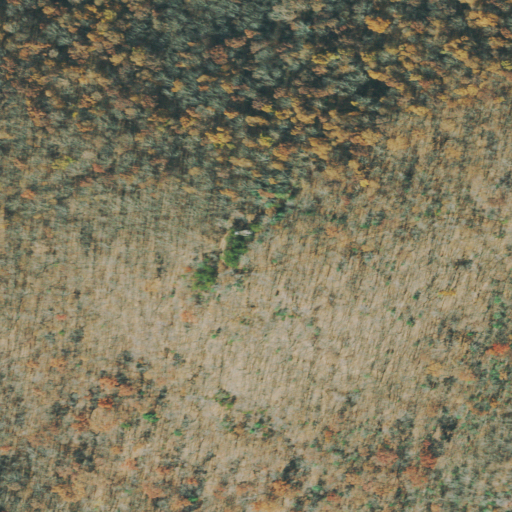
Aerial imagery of mountain in Tennessee named Pilot Knob Mountain containing deciduous forest and open development